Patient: sex M, age 71
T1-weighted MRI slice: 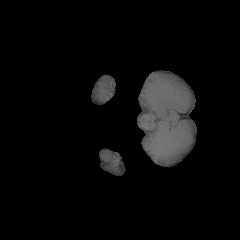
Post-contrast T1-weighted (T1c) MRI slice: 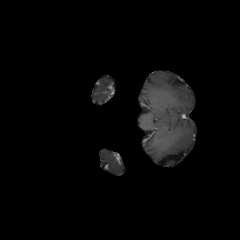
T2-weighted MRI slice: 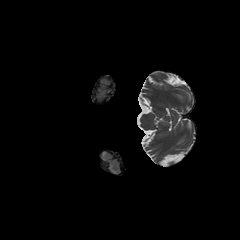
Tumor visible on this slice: no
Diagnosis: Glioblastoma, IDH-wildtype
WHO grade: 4